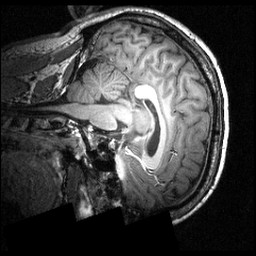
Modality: T1w
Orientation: sagittal
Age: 26
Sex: male
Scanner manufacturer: siemens
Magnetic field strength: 3.951 T
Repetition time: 1.5 s
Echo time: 0.00335 s